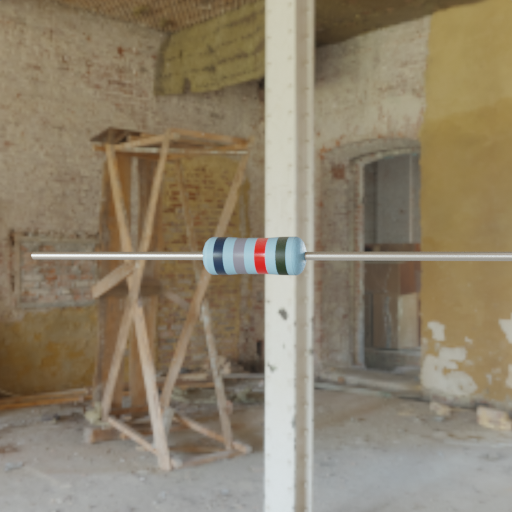
Resistor colour bands (in order): black, gray, red, black